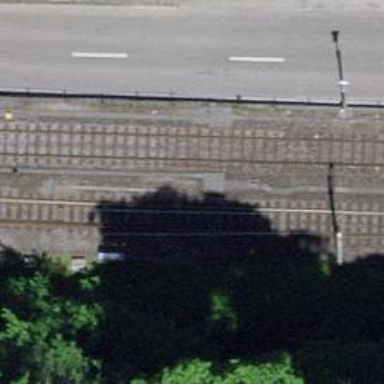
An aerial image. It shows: Railway switch.